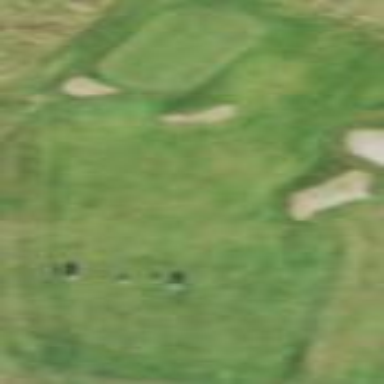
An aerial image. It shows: Golf fairway surrounded by grass.